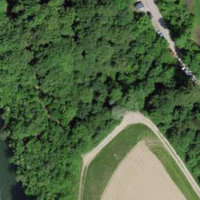
EUNIS habitat code: 41
Species observed at this site:
Prunus padus
Humulus lupulus